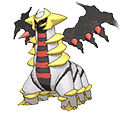
Pok\u00e9mon: giratina-altered